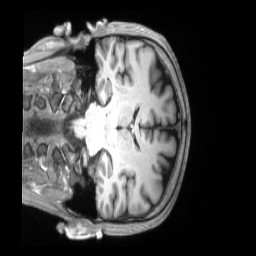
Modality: T1w
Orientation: coronal
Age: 52
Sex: male
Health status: ill
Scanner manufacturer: siemens
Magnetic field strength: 3 T
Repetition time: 2.2 s
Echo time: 0.00157 s